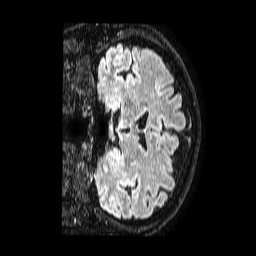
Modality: FLAIR
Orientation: coronal
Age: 65
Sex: male
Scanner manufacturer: philips
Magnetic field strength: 1.5 T
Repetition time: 4.8 s
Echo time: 0.3 s